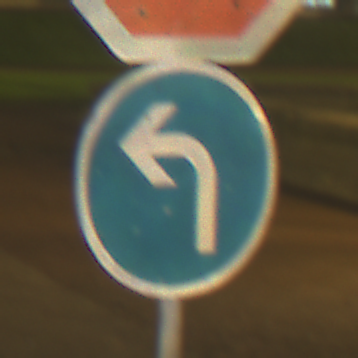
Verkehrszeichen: VorgeschriebeneFahrtrichtungLinks
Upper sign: Stop
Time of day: Night
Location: Outdoor (Urban)
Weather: Overcast
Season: NotSpecified
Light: Artificial